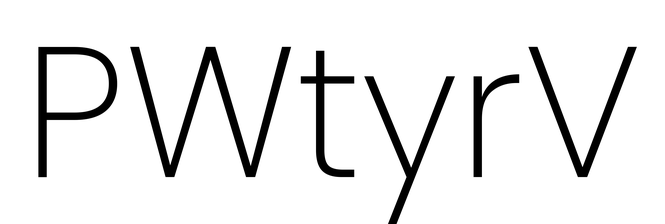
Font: Poppins-ExtraLight